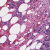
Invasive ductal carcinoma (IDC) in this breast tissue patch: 1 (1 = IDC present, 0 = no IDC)